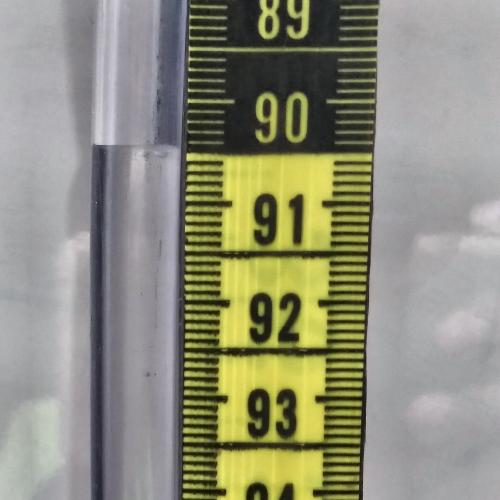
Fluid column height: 90.4 cm